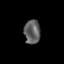
Tissue: lung
Cell type: Myeloid cells
Senescence score: 0.5616
Nuclear area (px): 378
Mean DAPI intensity: 95.847